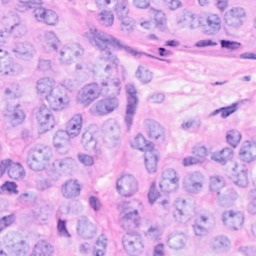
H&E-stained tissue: Breast